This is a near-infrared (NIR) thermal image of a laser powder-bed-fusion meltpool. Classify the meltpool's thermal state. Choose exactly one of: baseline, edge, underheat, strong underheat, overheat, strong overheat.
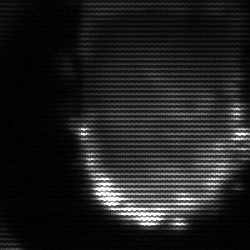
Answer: baseline